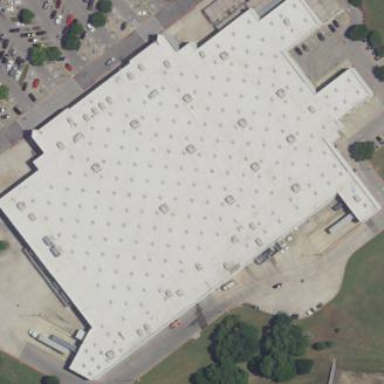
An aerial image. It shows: Supermarket building.